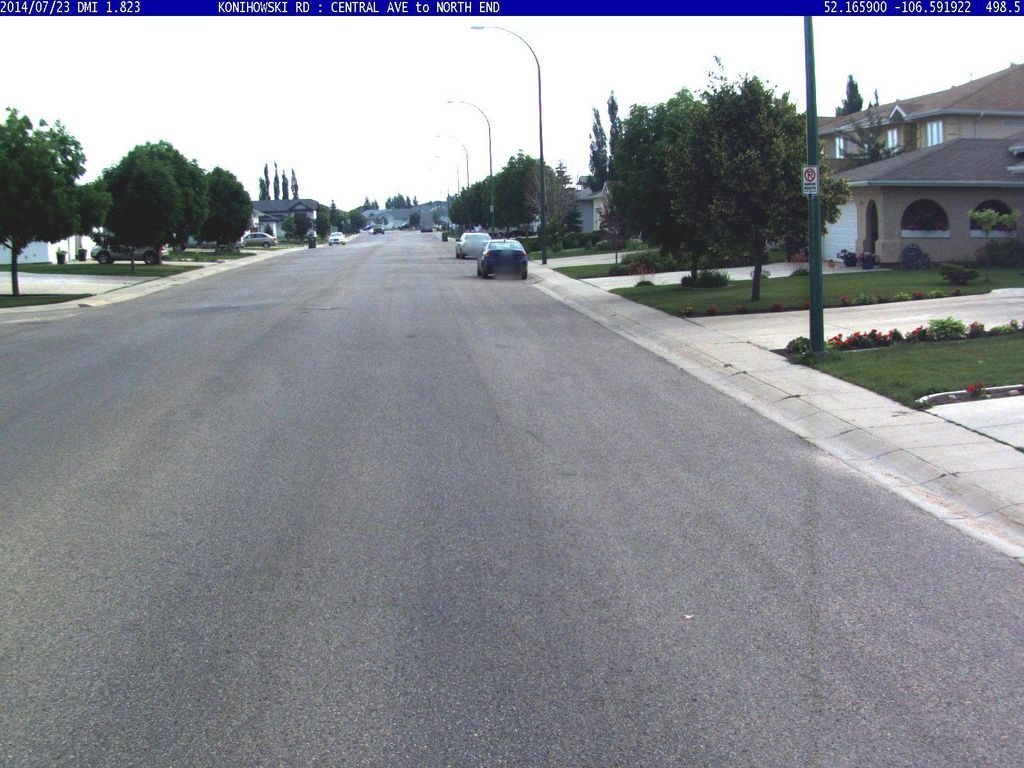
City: saskatoon